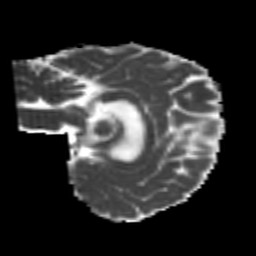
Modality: MD
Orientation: sagittal
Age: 25
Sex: female
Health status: healthy
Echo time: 0.074 s